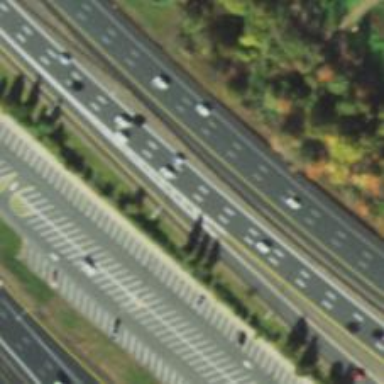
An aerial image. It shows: Asphalt motorway identified as Urban Freeway/Expressway.